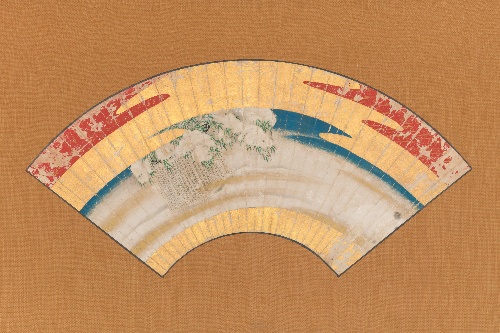
Artist: Reizei Tamechika
Artist bio: 1823–1864
Date: 19th century
Object type: Two folding fans mounted on panels
Classification: Paintings
Medium: Two folding fans mounted on panels; ink, color and gold on paper
Culture: Japan
Period: Edo period (1615–1868)
Dimensions: Image (a): 9 5/16 × 19 1/8 in. (23.7 × 48.6 cm)
Frame (a): 16 1/8 × 29 1/8 in. (41 × 74 cm)
Image (b): 9 1/4 × 19 3/16 in. (23.5 × 48.7 cm)
Frame (b): 16 1/8 × 29 1/8 in. (41 × 74 cm)
Department: Asian Art
Credit line: Mary Griggs Burke Collection, Gift of the Mary and Jackson Burke Foundation, 2015
Accession year: 2015
Repository: Metropolitan Museum of Art, New York, NY
Tags: Bamboo|Snow